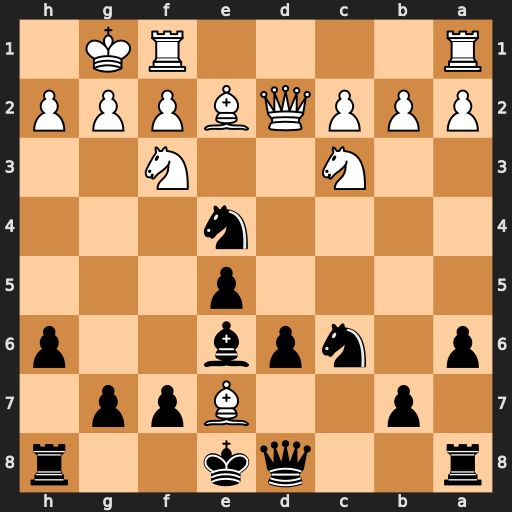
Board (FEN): r2qk2r/1p2Bpp1/p1npb2p/4p3/4n3/2N2N2/PPPQBPPP/R4RK1
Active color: b
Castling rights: kq
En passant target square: -
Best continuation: Nxd2 Bxd8 Nxf3+